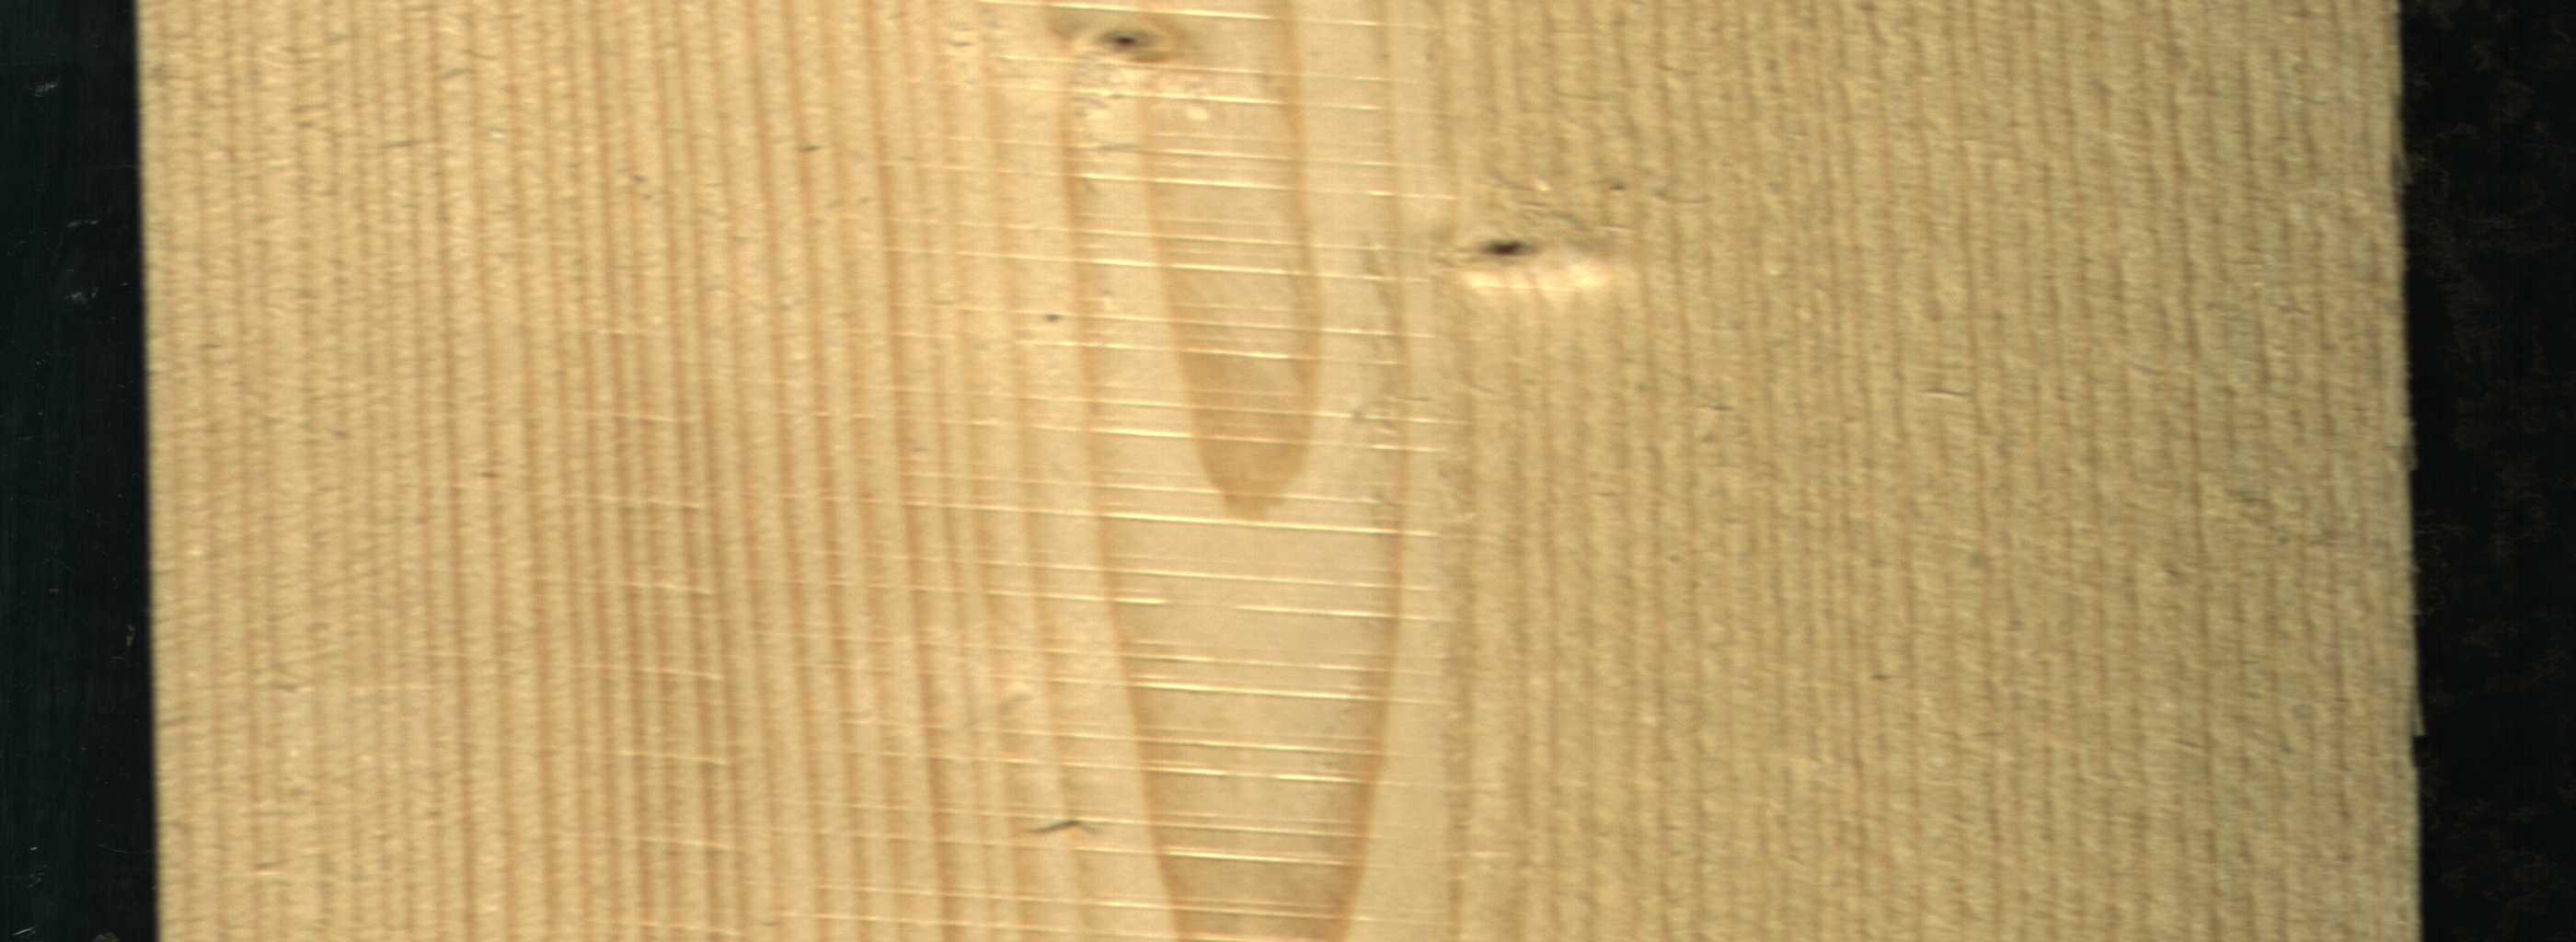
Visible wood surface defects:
Live_Knot
Live_Knot